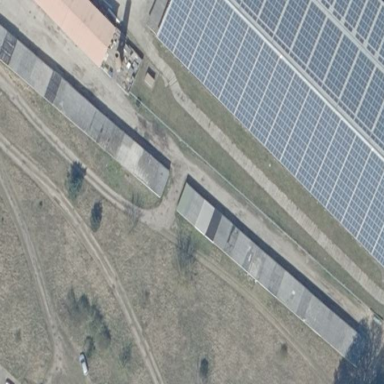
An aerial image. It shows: Solar power generator utilizing photovoltaic technology with solar photovoltaic panels.